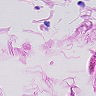
Metastatic tissue present: no